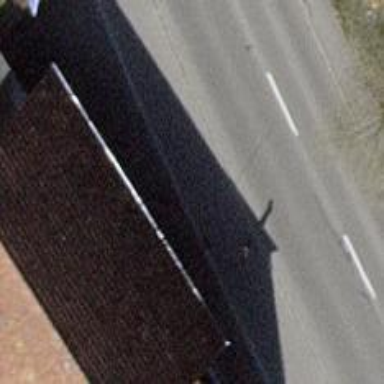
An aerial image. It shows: Asphalt sidewalk path.